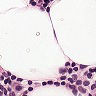
Metastatic tissue present: no